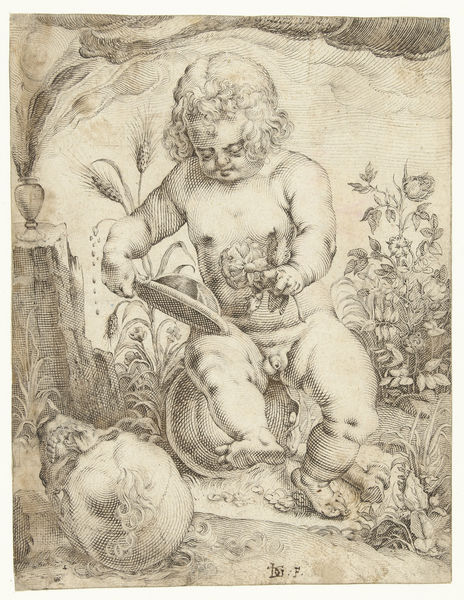
Titel: Vanitas
Künstler: Jacob de (II) Gheyn
Standort: Amsterdam
Institution: Rijksmuseum
Schlagwörter: nackt, blumen, kind, putto, hands, hat, white, arm, black, face, grey, hair, nose, portrait, sitting, flowers, mirror, print, vase, sad, flower, clouds, naked, nude, head, nature, gerste, death, boy, child, eyes, feet, male, garden, plants, totenschädel, black and white, chin, mouth, etching, sketch, curls, cupid, putti, human, arms, cheeks, renaissance, medieval, eye, legs, rose, fingers, lips, baby, cheek, tan, forehead, durer, body, penis, bone, skull, bowl, leg, looking down, wheat, rauchfass, fat, brows, tree trunk, grain, litography, renesainse, fat baby, rirer, direr